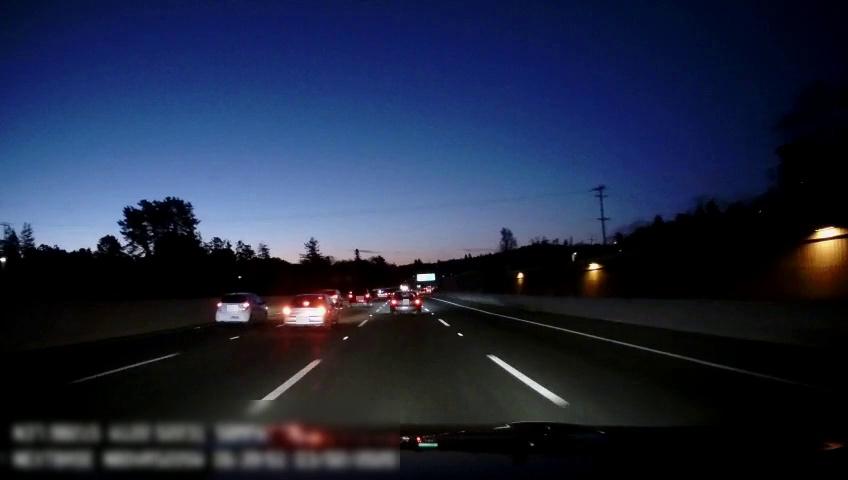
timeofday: Night
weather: Other
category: Drivable Space
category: Vehicles | Car
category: Vehicles | Car
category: Vehicles | SUV
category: Vehicles | SUV
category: Vehicles | Car
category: Vehicles | Car
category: Lanes | Alternate Lane
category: Lanes | Alternate Lane
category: Lanes | Current Lane
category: Lanes | Current Lane
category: Lanes | Alternate Lane
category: Traffic | Signs